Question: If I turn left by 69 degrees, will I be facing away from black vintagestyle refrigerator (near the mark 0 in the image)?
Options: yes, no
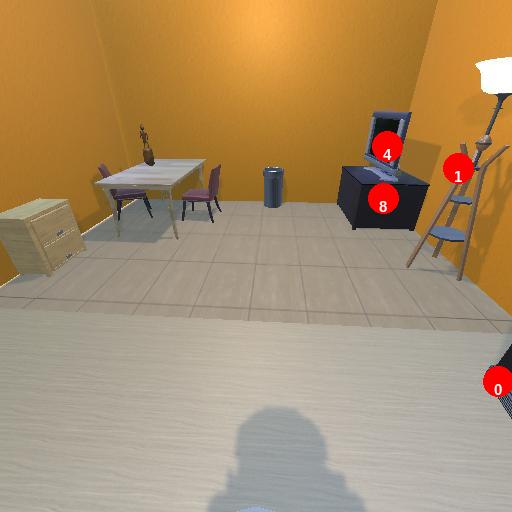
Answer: yes